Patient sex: M
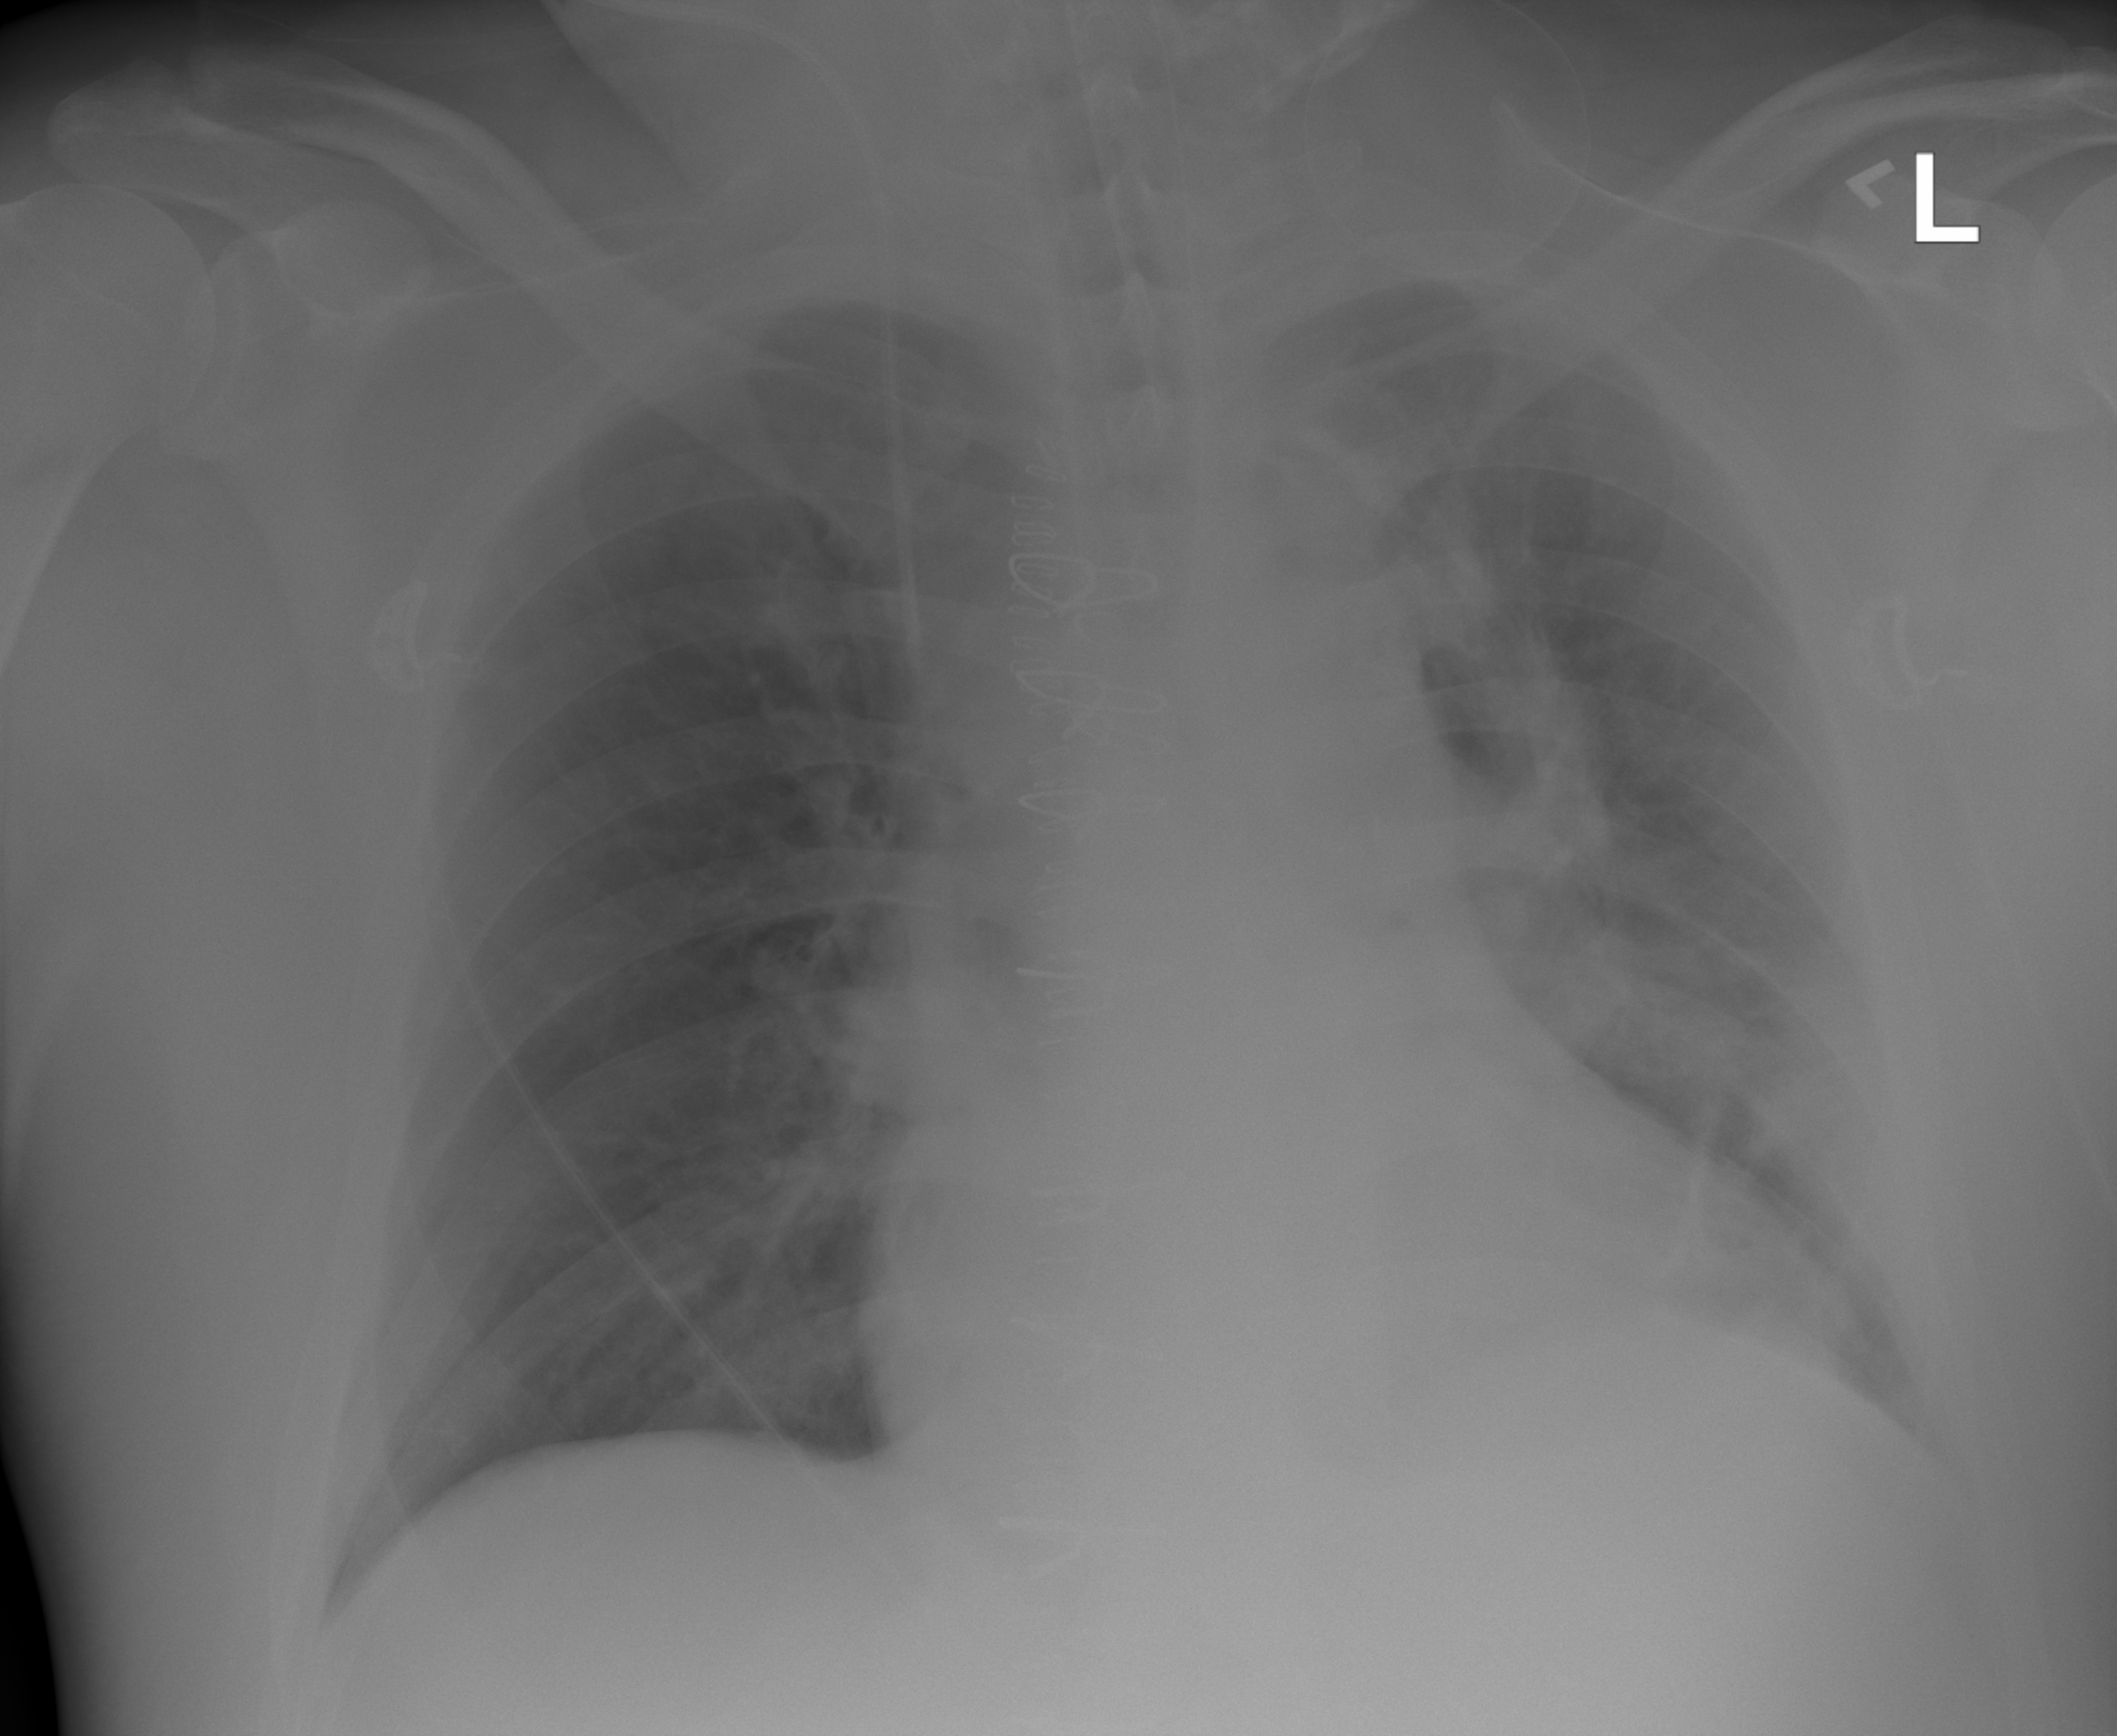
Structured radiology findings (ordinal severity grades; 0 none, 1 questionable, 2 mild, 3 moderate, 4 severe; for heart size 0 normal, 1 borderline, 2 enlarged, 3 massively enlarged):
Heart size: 2
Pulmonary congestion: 2
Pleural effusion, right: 0
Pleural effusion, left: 0
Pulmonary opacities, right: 0
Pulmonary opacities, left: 3
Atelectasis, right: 0
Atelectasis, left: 2